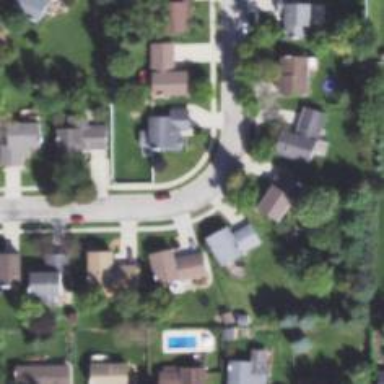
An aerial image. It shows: Residential road with separate asphalt sidewalk.